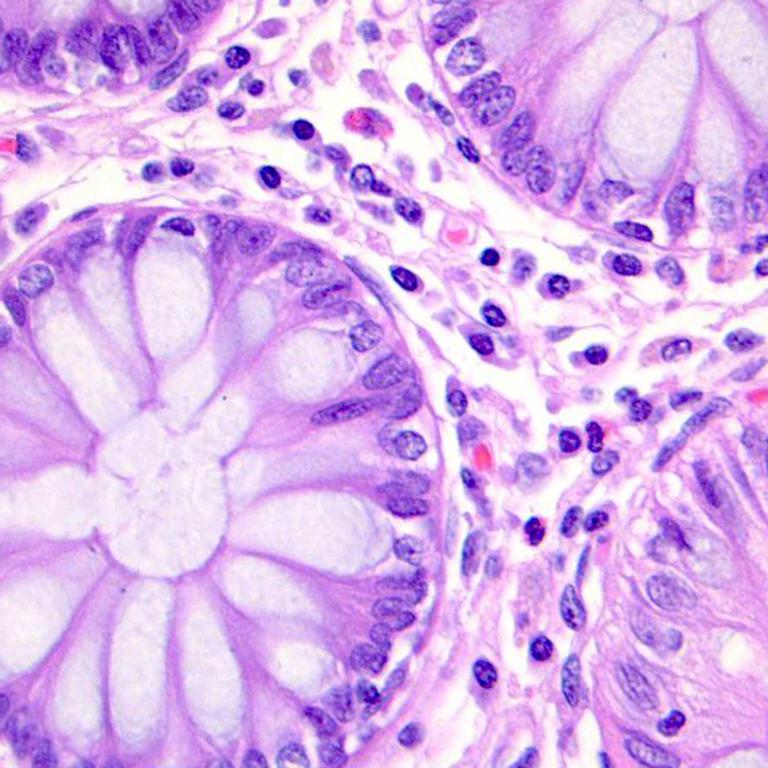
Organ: colon
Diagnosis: benign